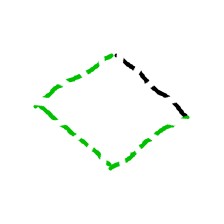
Shape: rhombus